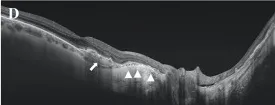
(D,E) Optical coherence tomography examinations of the right and left eye, respectively. The atrophy of the retinal pigment epithelium (RPE) is evident in the right eye (arrowheads). Arrows show the abnormalities of the RPE-Bruch's membrane complex.
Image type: ophthalmic_imaging (oct)